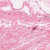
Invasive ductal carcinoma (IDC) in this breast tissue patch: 0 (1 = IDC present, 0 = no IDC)